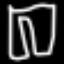
Label: pants